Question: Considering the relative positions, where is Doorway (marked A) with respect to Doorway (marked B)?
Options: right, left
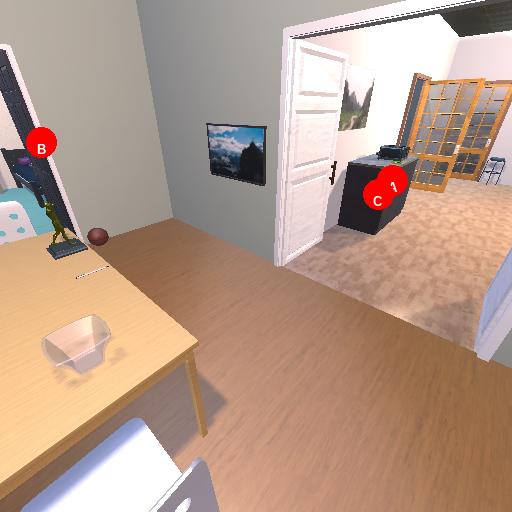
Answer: right